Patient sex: M
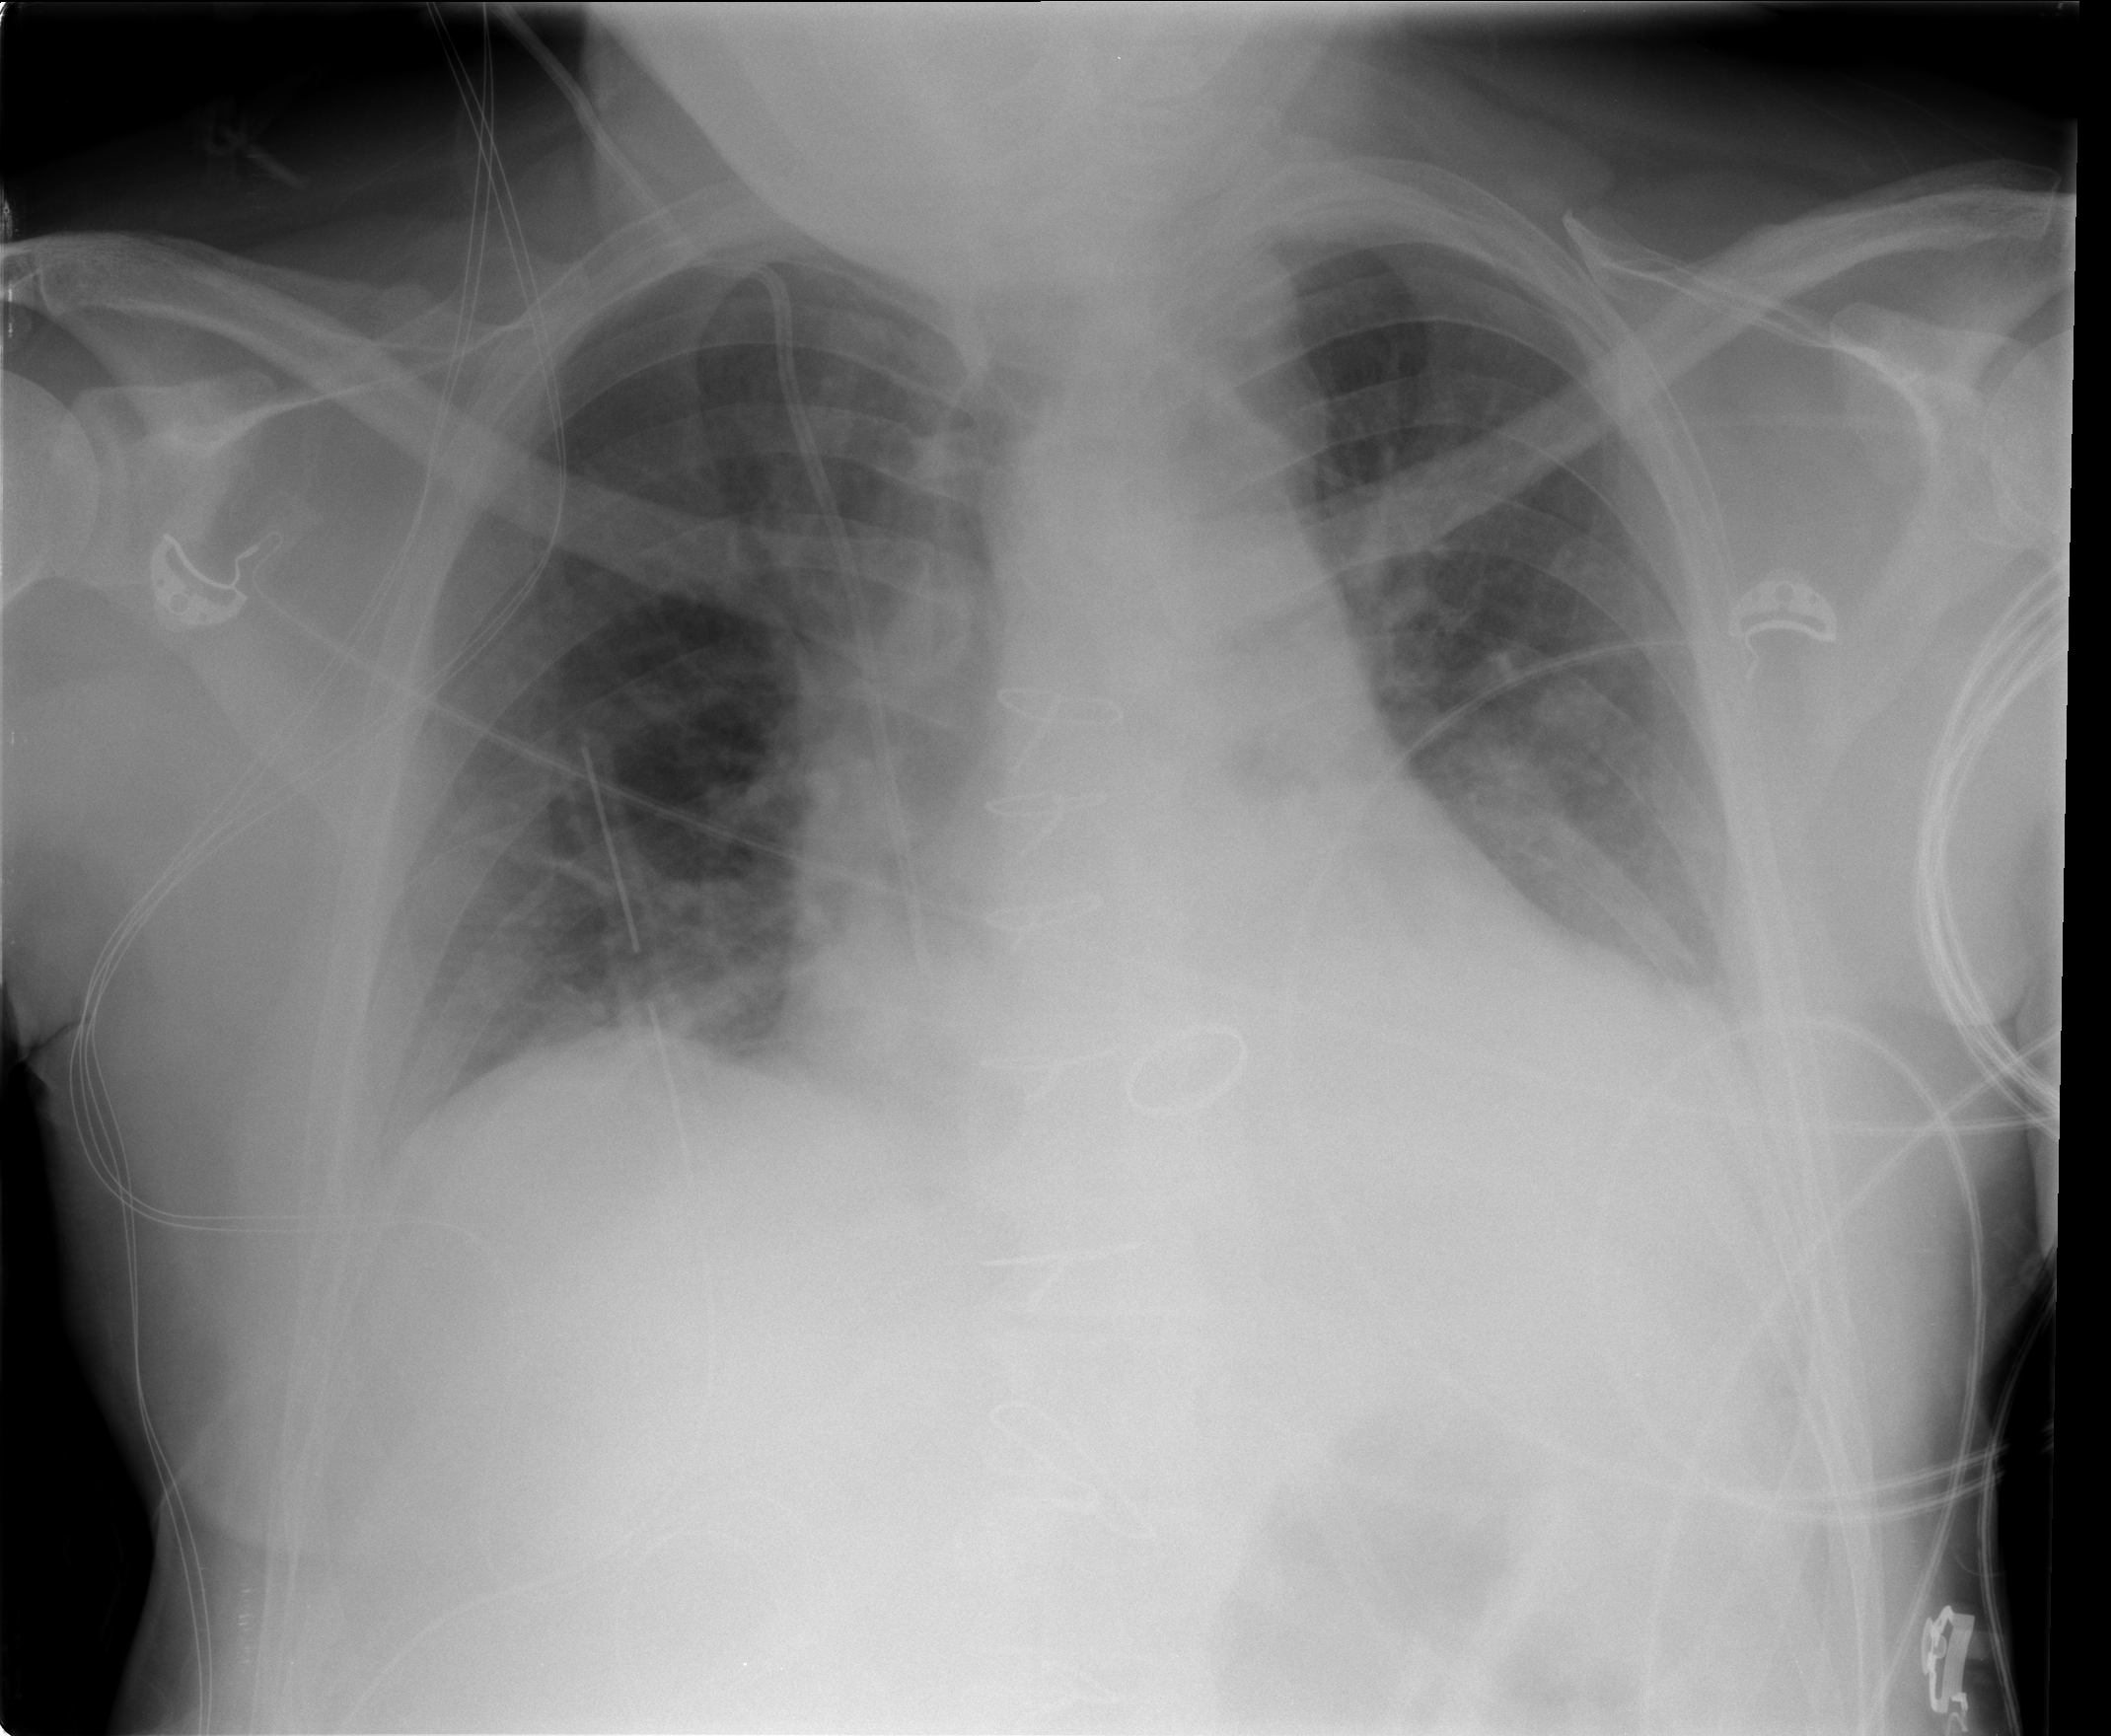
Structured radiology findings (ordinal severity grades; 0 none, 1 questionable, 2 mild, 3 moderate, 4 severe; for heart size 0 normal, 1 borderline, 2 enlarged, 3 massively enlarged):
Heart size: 2
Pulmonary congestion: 2
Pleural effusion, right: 1
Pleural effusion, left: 2
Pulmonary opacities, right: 1
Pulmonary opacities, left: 1
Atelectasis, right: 1
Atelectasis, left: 2